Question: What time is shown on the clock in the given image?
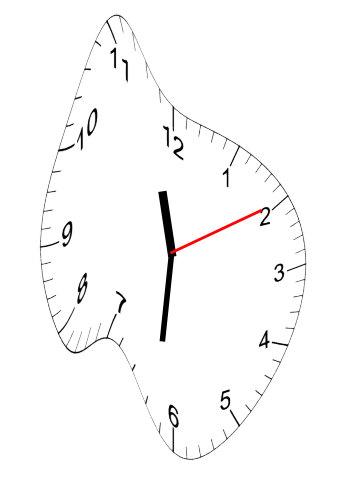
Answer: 11:31:10